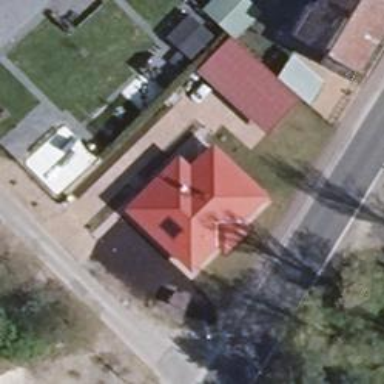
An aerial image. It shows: Building with hipped roof. The red roof runs along the structure.